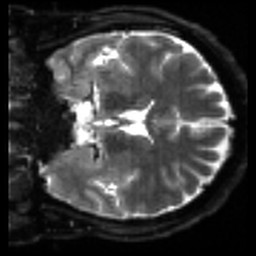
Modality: sbref
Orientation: coronal
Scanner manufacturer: siemens
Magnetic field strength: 3 T
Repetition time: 4 s
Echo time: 0.0594 s